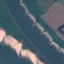
Label: River